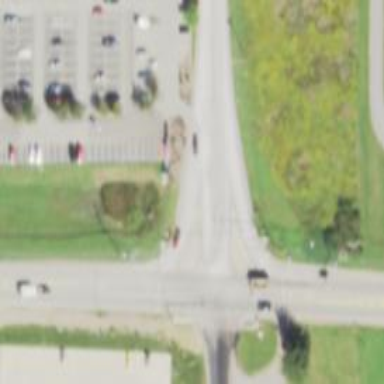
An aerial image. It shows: Asphalt road with primary link designation.